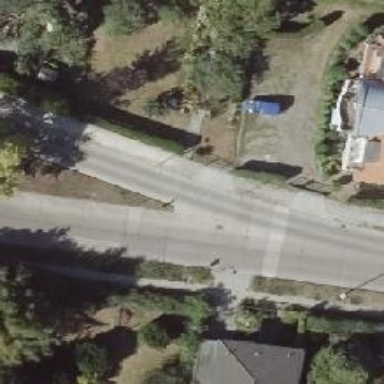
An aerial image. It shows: Residential road paved with concrete.